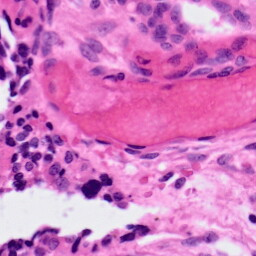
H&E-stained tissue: Ovarian